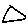
Label: triangle